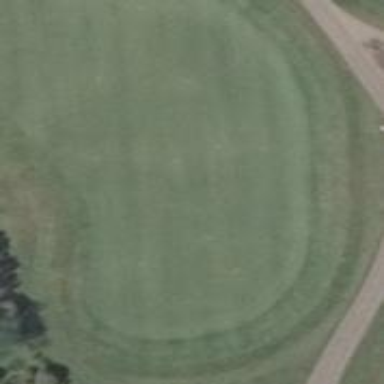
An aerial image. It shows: Golf tee.